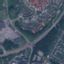
Land use / land cover: Highway